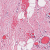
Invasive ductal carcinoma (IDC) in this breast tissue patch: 0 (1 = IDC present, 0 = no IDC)